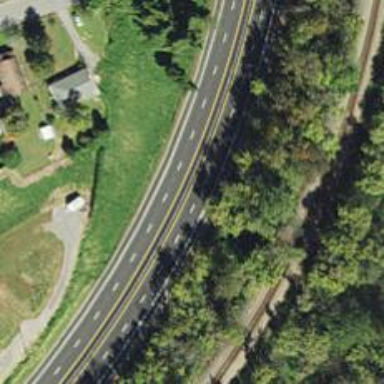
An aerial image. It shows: Trunk highway.